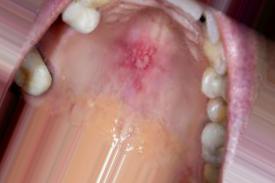
Condition: Mouth Ulcer